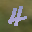
Label: 4